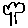
Label: tree